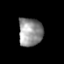
Tissue: prostate
Cell type: T cells
Senescence score: 0.2179
Nuclear area (px): 669
Mean DAPI intensity: 145.559